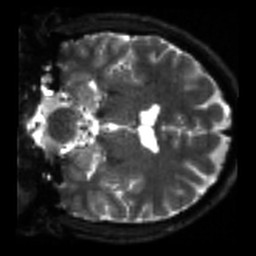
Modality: sbref
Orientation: coronal
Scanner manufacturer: siemens
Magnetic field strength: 3 T
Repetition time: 4 s
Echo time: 0.0594 s